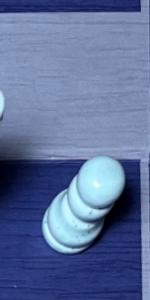
Label: Pawn_White